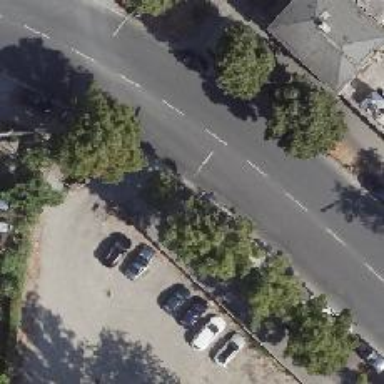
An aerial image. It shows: There is parking obstacle present.